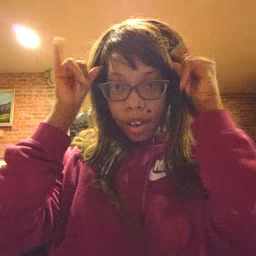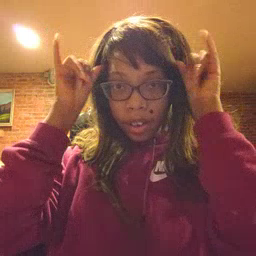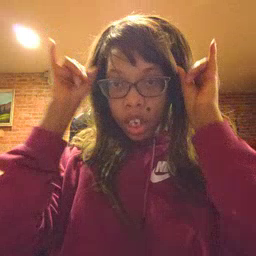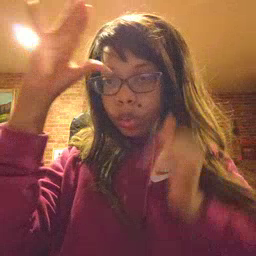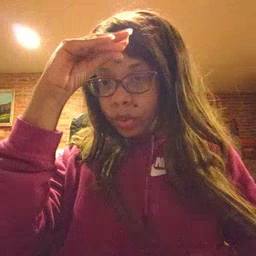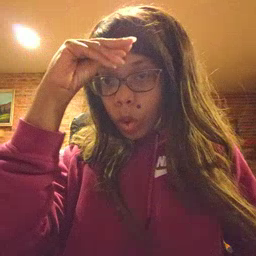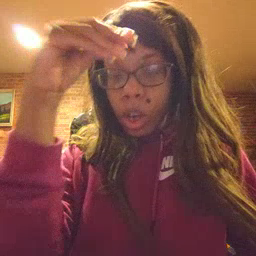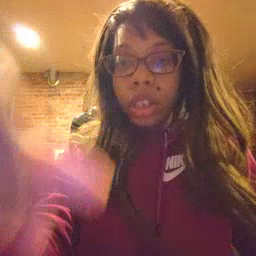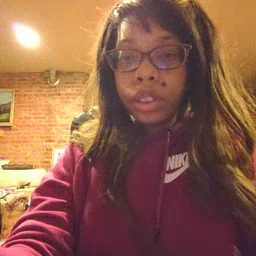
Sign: cowboy